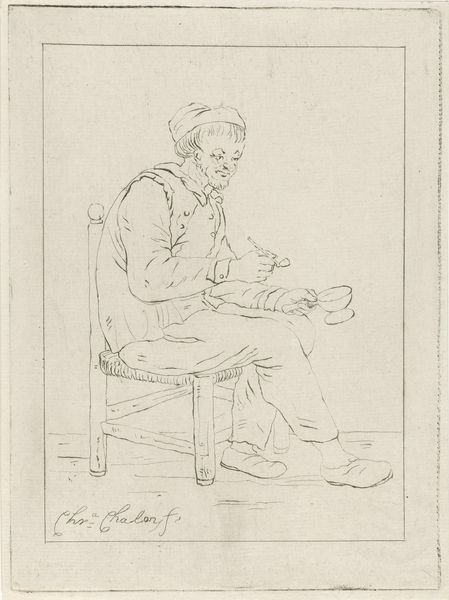
Titel: Zittende pijproker
Künstler: Pieter de Mare
Standort: Amsterdam
Institution: Rijksmuseum
Schlagwörter: homme, assis, chaise, pipe, profil, vieux, ligne, bol, vieil homme